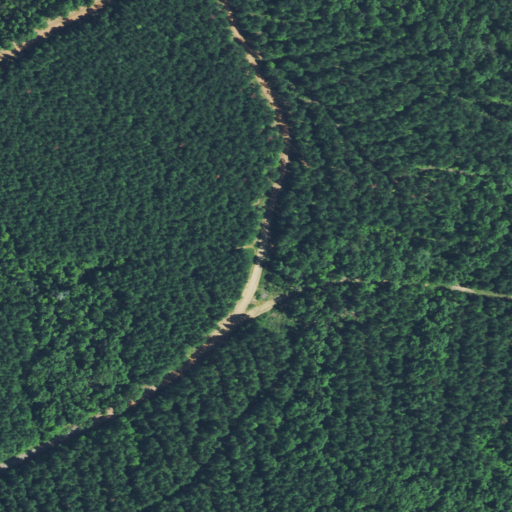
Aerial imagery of gap in Oklahoma named Cowhead Divide containing evergreen forest, mixed forest, open development, deciduous forest, and low intensity development